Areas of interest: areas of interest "Shanghai Harbor Commerce and Trade City"
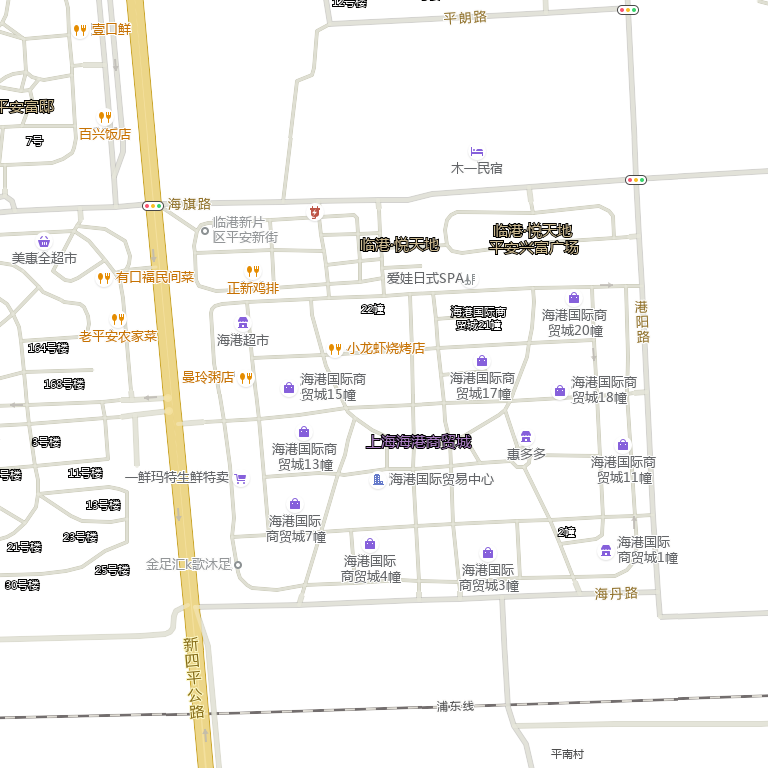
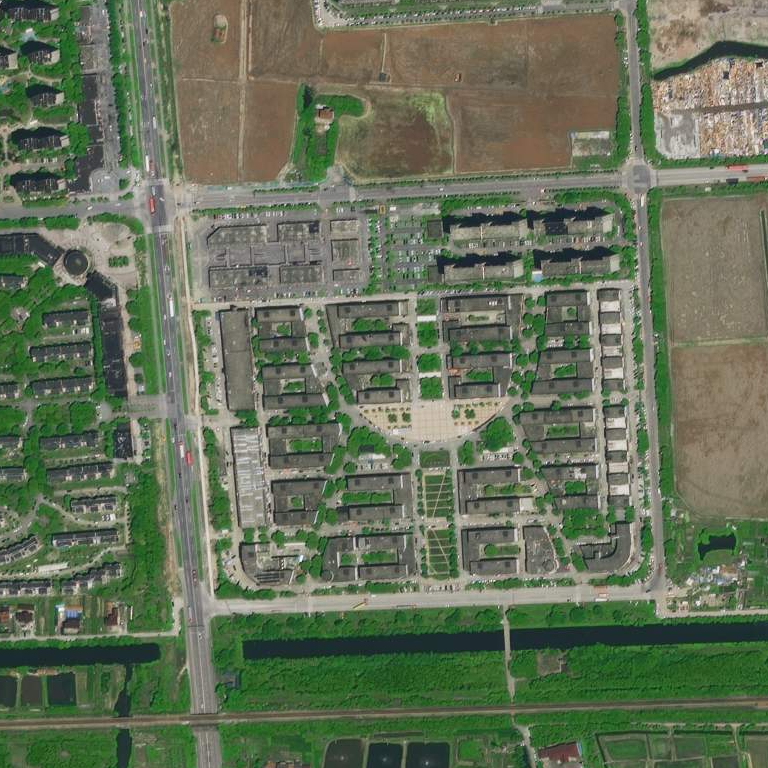